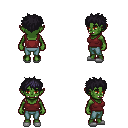
a pixel art fantasy rpg character, female body template, orc, green skin, maroon pirate shirt, teal pants, raven bedhead hairstyle, white slippers, four views (front, back, left, right), 2x2 character sprite sheet, small pixel art, hard edges, no anti-aliasing